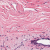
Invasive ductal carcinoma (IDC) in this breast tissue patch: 0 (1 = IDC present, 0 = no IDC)